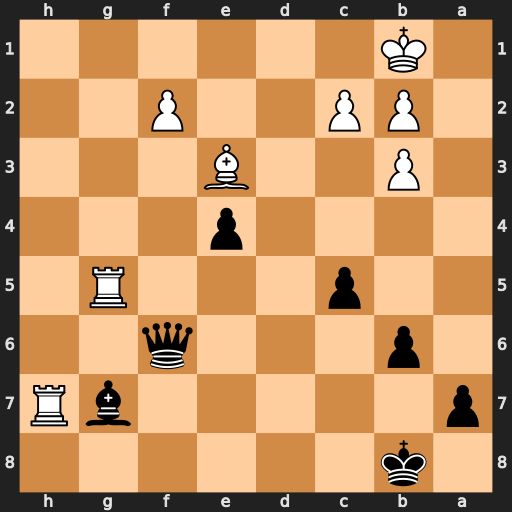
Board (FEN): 1k6/p5bR/1p3q2/2p3R1/4p3/1P2B3/1PP2P2/1K6
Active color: b
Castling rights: -
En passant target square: -
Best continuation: Qxb2#